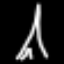
Label: The Eiffel Tower